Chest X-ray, AP view. Patient: 62 years old, sex M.
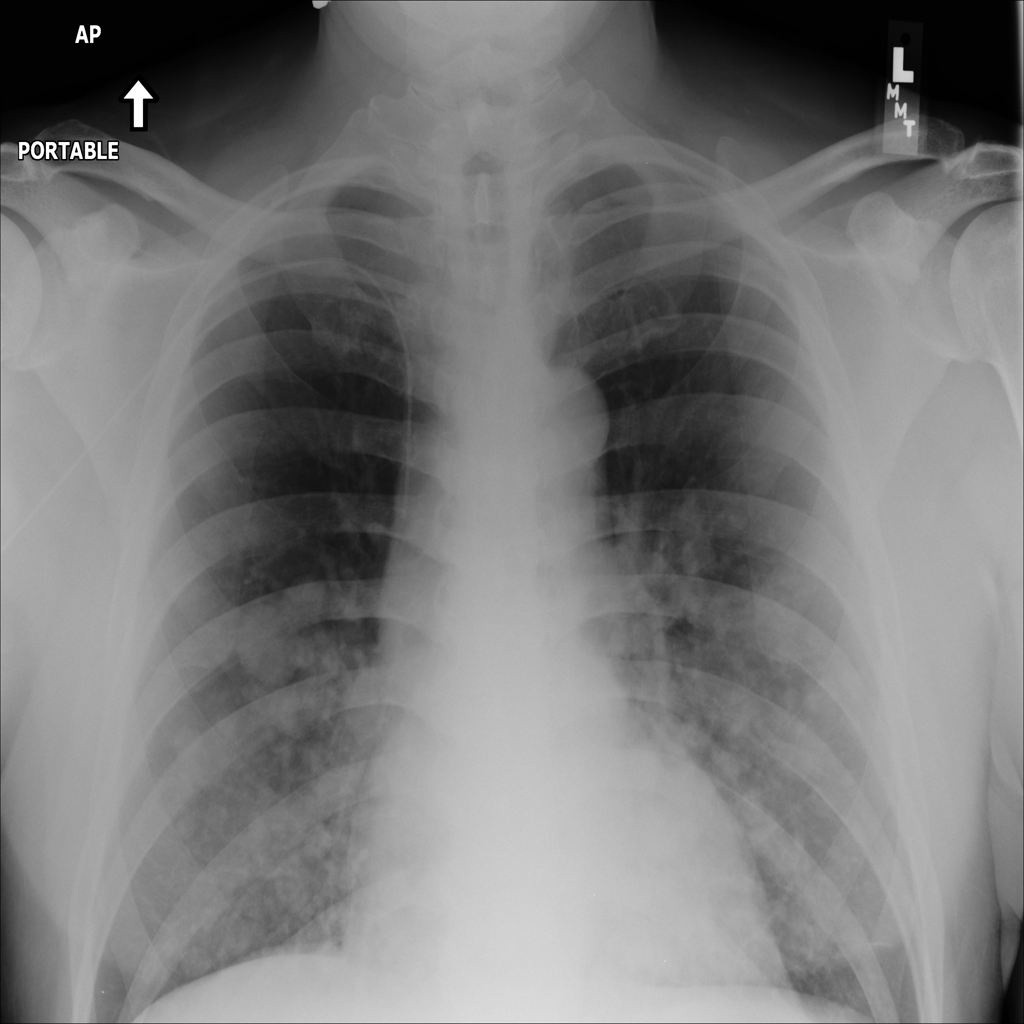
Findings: Mass